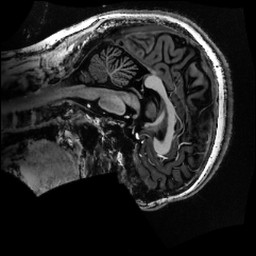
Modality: MP2RAGE
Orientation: sagittal
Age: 30
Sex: male
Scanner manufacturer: siemens
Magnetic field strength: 6.98 T
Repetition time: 6 s
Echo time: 0.00283 s